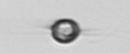
Label: Acanthoica_quattrospina